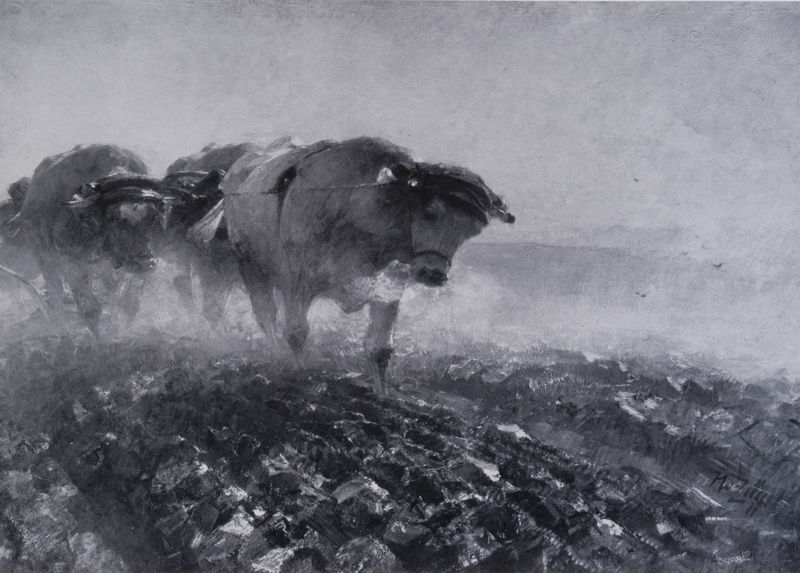
Titel: Schwere Arbeit
Künstler: Heinrich Zügel
Standort: München
Institution: Neue Pinakothek
Schlagwörter: gemälde, himmel, kopf, mann, weiß, wolken, grau, hell, licht, nase, schwarz, zeichnung, tier, tiere, malerei, augen, steine, öl, erde, feld, kalt, kühe, vögel, boden, land, realismus, drei, arbeit, karren, acker, arbeiten, ernte, feldarbeit, furchen, lehm, dunst, nebel, kuh, monochrom, rind, winter, ziehen, dampf, turner, detail, kraft, nahaufnahme, verzierung, glänzen, bauer, fotografie, rinder, kälte, geschirr, schwarzweiss, staub, liebermann, maul, stark, landwirtschaft, hörner, harfe, gespann, ackerboden, ackerfurchen, atem, bestellung, bulle, dunsch, feladarbeit, fotographie, joch, landarbeit, ochse, ochsen, ochsengeschirr, ochsengespann, pflug, pflügen, stampfen, stier, stiere, zugitere, zugtier, scholle, ochs, saat, schollen, bestellen, scholl, sw, aöerei